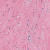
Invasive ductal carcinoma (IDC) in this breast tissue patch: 0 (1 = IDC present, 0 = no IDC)